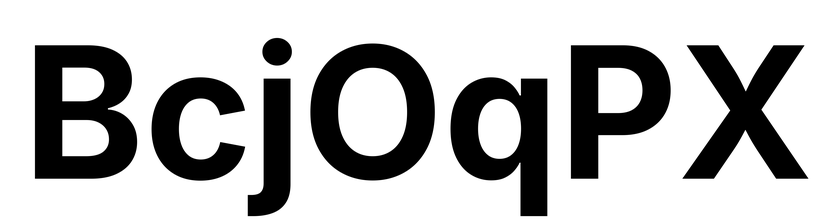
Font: Inter_Bold